RGB frame:
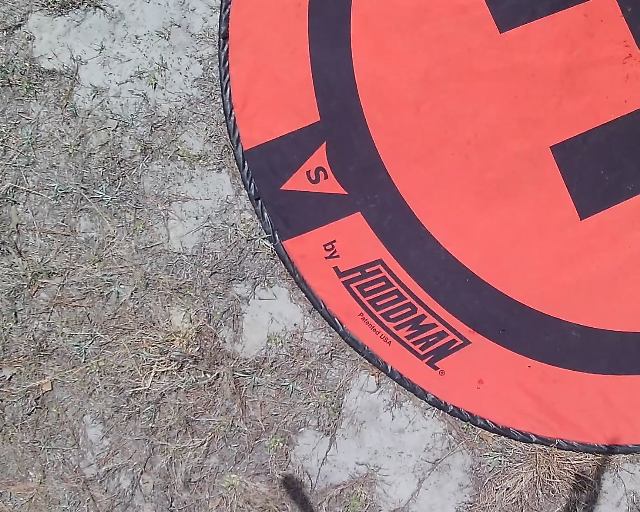
Thermal frame:
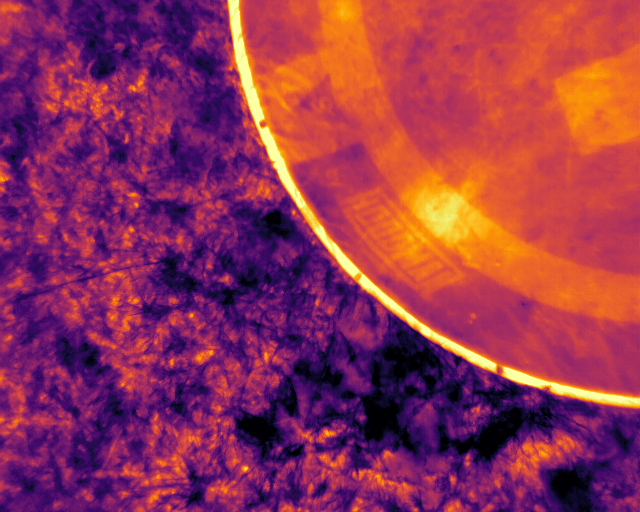
Captured: 2026-02-26 02:33:40
Pixels at or above 80 °C: 0 (fraction of frame: 0)